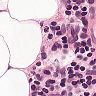
Metastatic tissue present: no